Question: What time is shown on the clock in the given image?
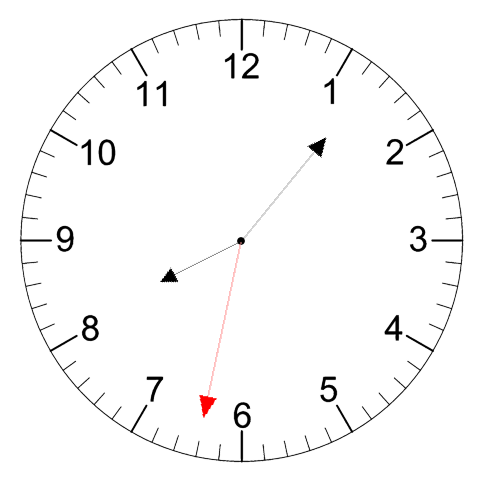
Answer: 08:06:32